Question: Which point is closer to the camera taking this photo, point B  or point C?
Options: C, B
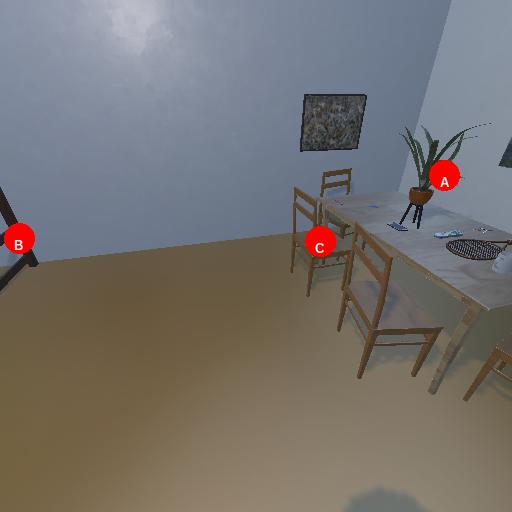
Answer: C